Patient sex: M
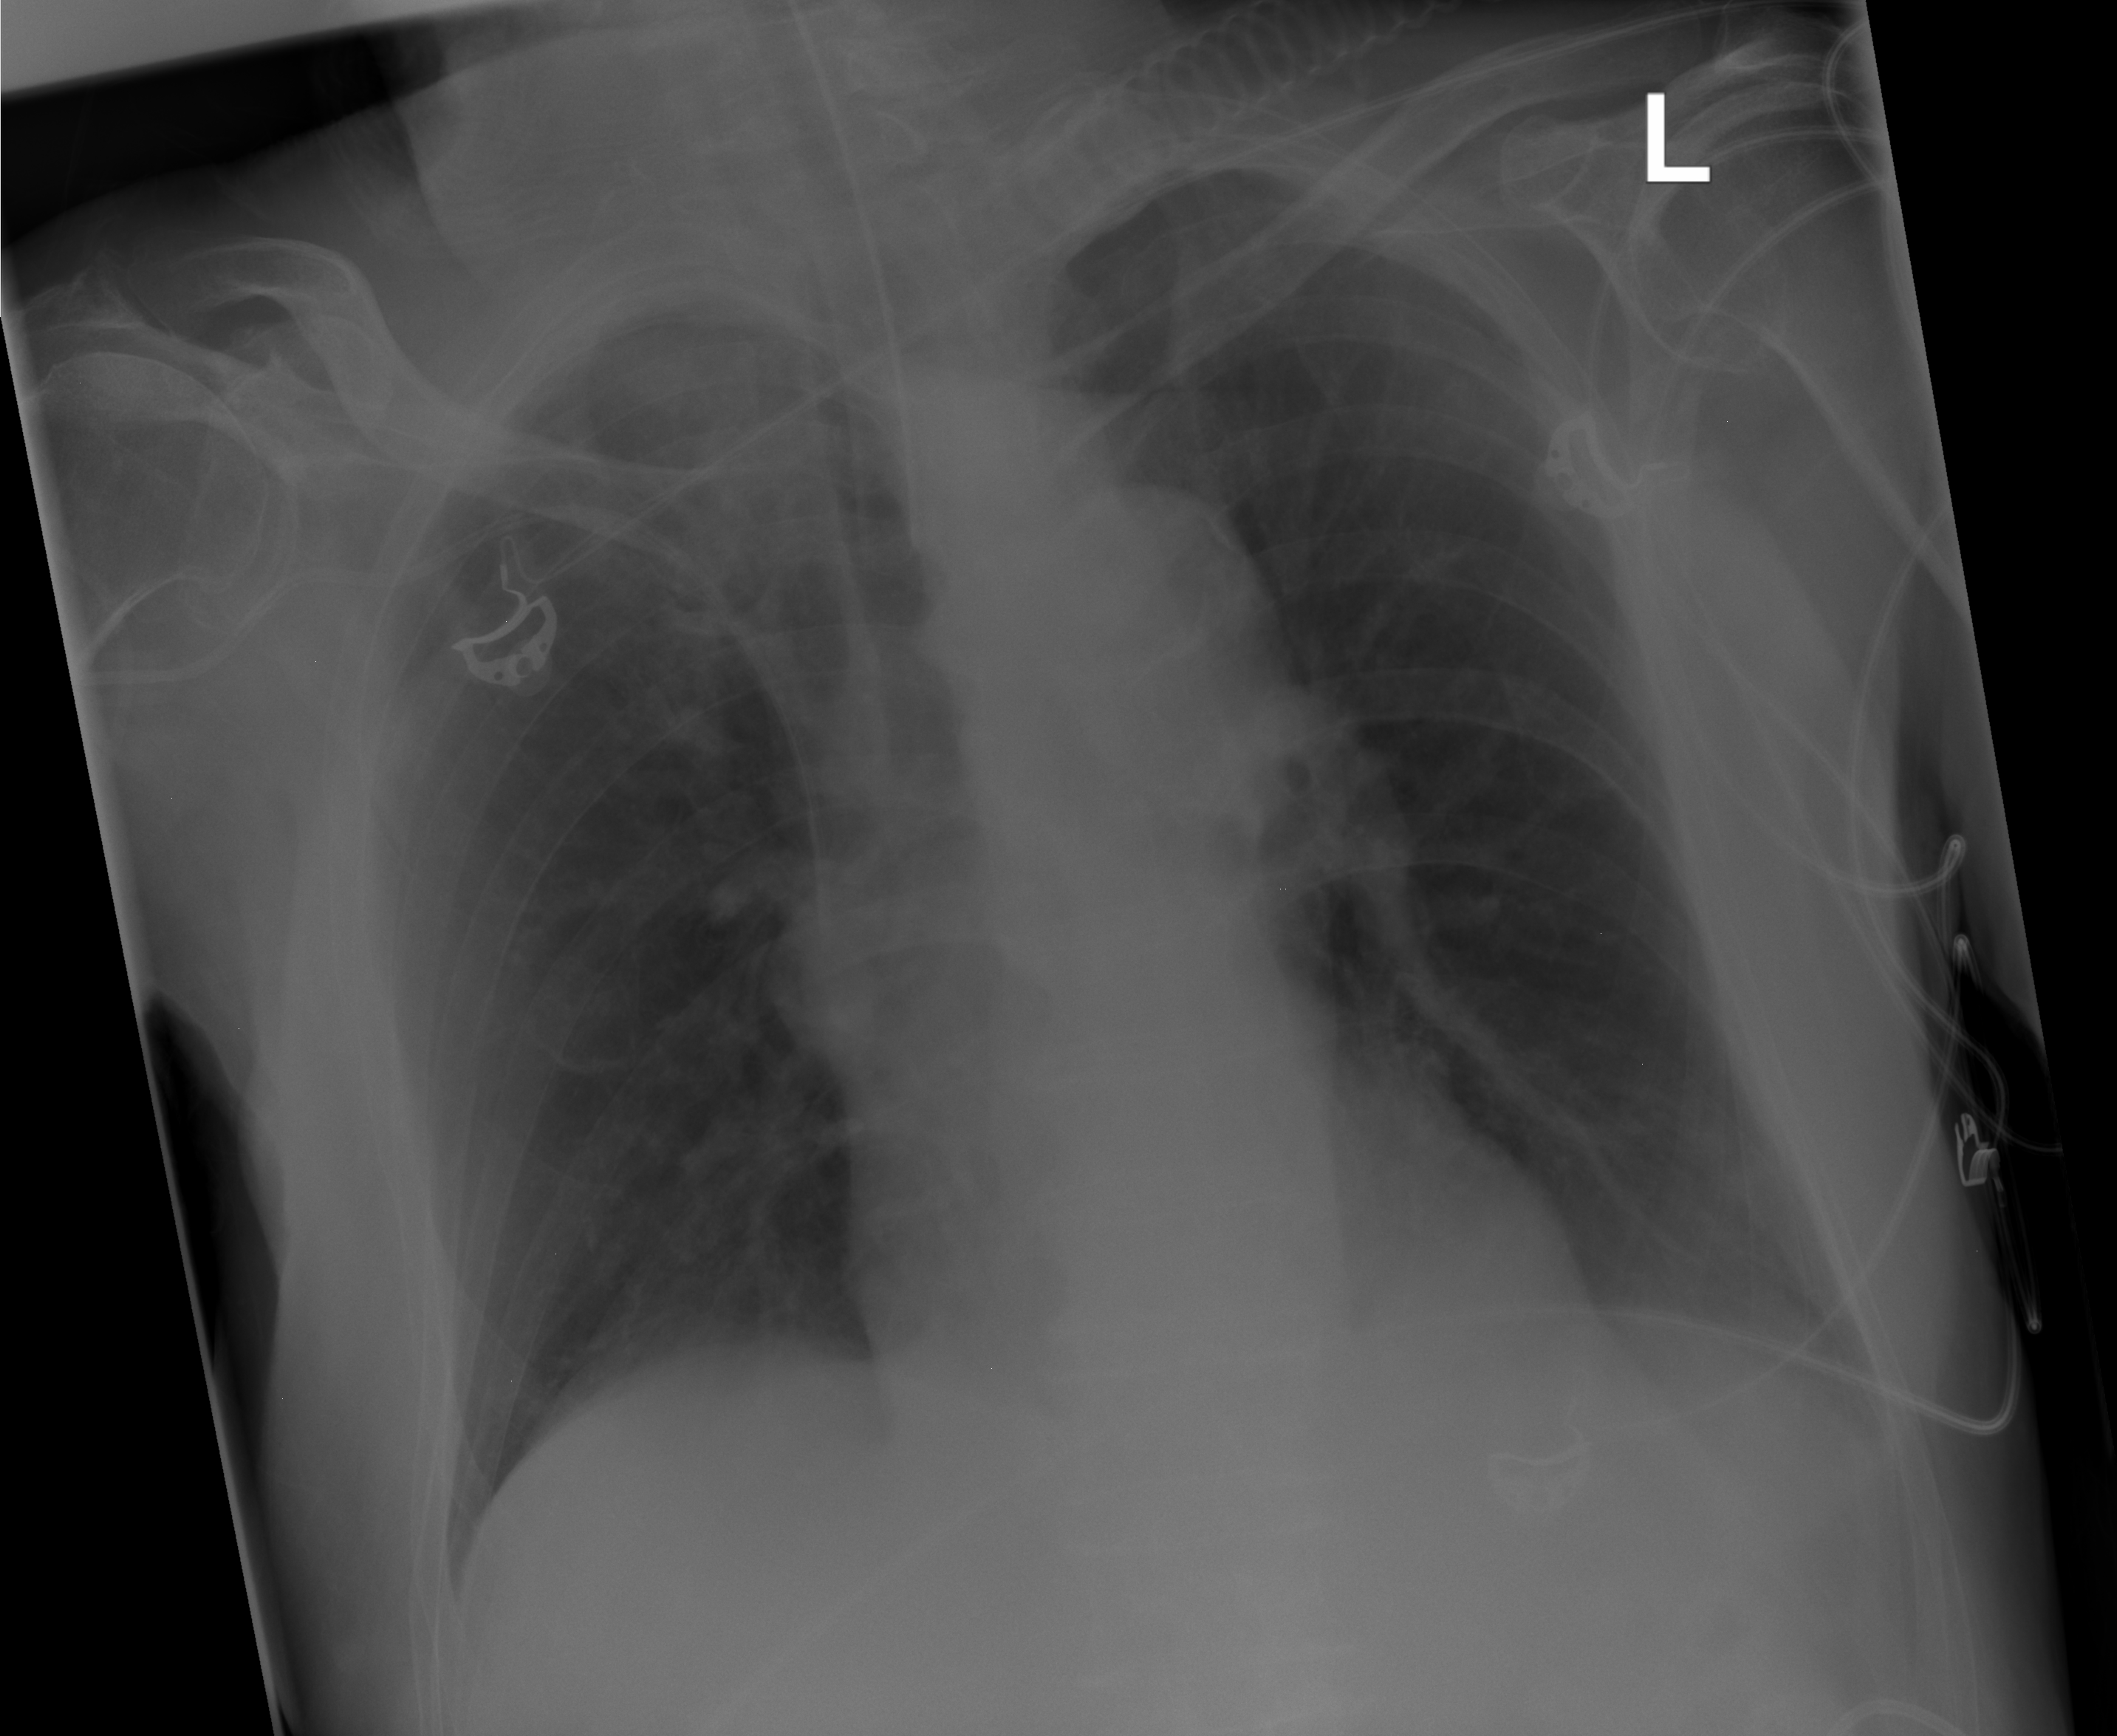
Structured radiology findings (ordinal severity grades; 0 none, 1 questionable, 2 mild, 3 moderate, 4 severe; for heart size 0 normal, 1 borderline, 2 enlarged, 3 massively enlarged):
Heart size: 0
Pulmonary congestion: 0
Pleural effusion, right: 0
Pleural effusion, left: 2
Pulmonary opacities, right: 0
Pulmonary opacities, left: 0
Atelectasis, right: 0
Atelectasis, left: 2